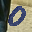
Label: 0